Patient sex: M
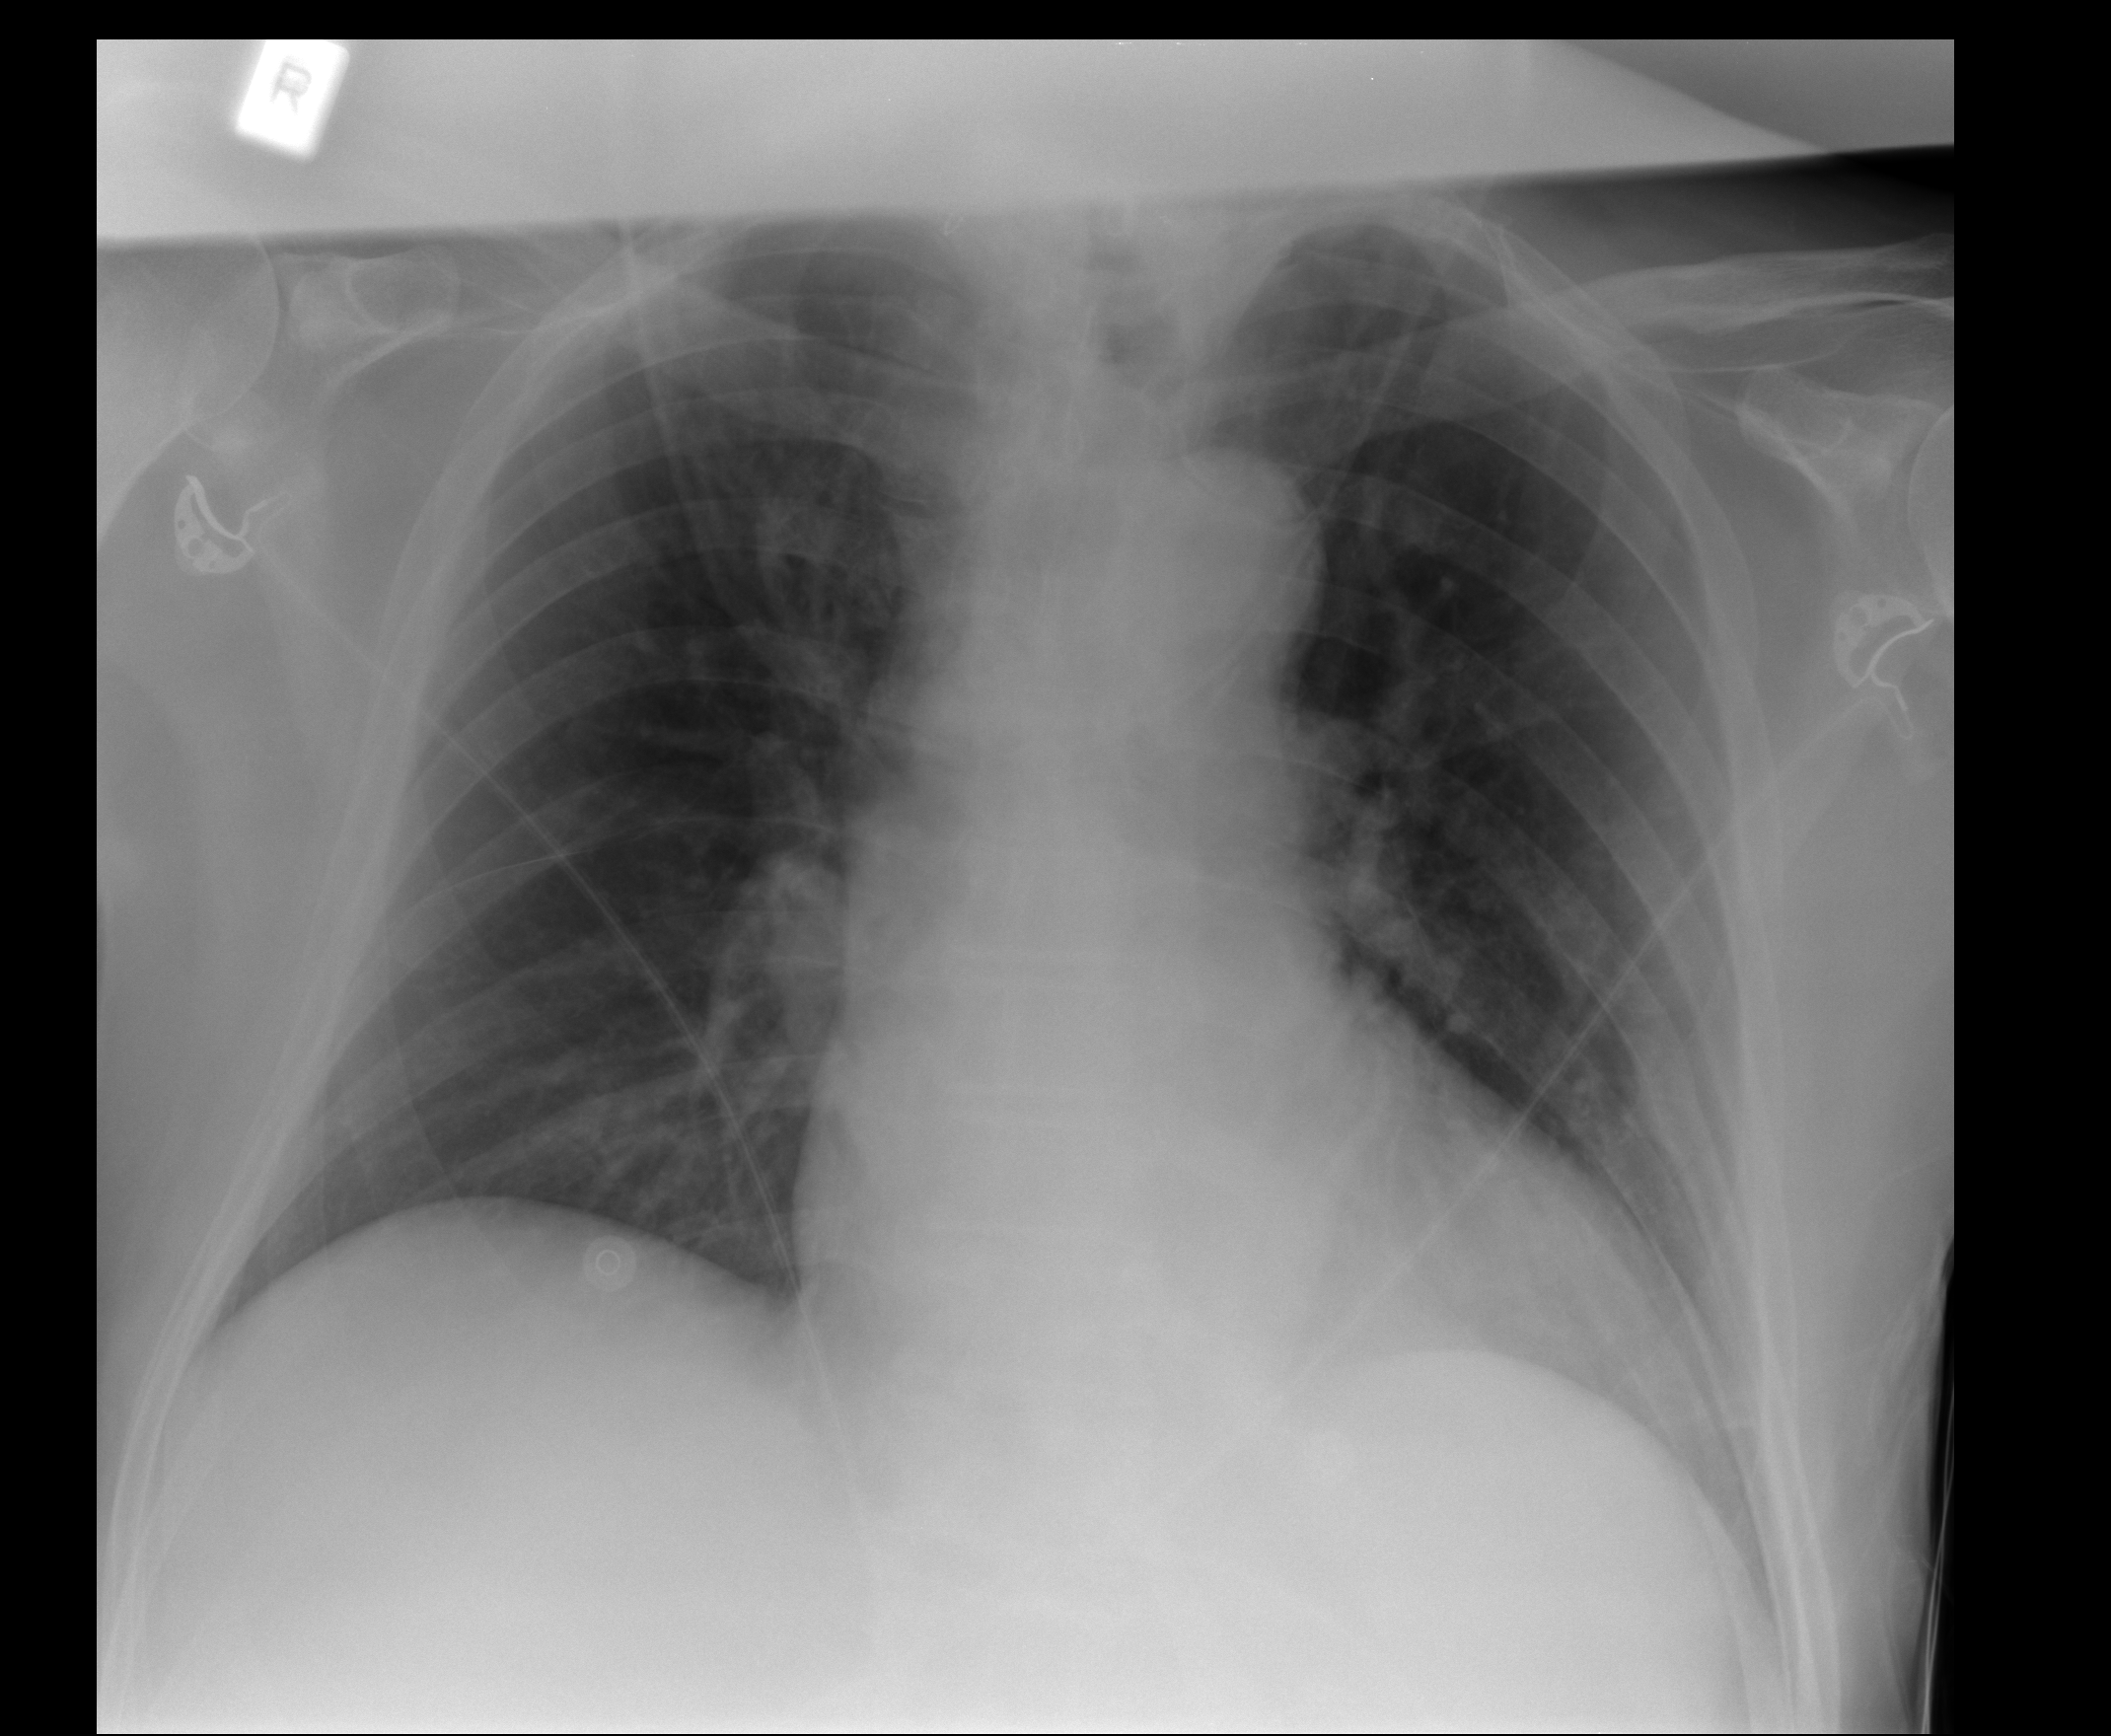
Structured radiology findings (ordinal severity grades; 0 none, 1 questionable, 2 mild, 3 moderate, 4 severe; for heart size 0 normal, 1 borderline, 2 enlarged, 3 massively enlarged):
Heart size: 2
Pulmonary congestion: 2
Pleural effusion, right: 0
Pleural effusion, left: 0
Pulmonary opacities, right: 0
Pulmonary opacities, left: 0
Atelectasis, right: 2
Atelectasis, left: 2